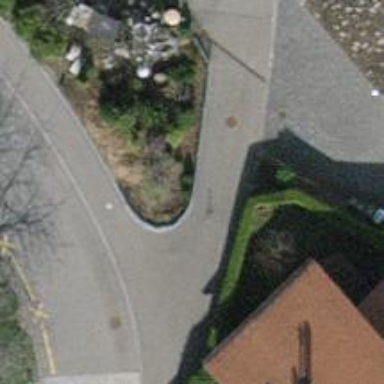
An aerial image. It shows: Bollard.